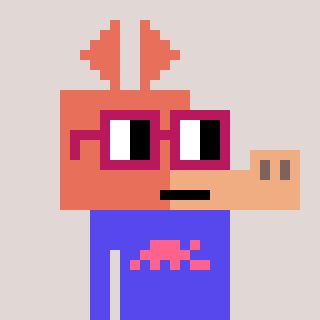
a pixel art character with square dark red glasses, a aardvark-shaped head and a computerblue-colored body on a warm background